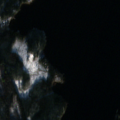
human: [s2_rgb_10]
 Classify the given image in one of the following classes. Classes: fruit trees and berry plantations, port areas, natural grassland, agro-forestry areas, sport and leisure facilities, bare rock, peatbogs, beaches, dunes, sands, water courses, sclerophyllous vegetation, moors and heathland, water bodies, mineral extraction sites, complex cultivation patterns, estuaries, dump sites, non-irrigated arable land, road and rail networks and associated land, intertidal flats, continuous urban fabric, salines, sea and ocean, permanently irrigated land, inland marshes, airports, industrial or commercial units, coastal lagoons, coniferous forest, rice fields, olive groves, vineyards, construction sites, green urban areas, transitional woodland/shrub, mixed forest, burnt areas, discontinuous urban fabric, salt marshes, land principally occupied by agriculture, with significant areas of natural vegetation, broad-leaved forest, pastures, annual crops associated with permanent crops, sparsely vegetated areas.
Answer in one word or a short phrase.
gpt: coniferous forest, mixed forest, water bodies